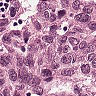
Metastatic tissue present: yes